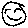
Label: smiley face